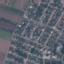
Land use / land cover: Residential